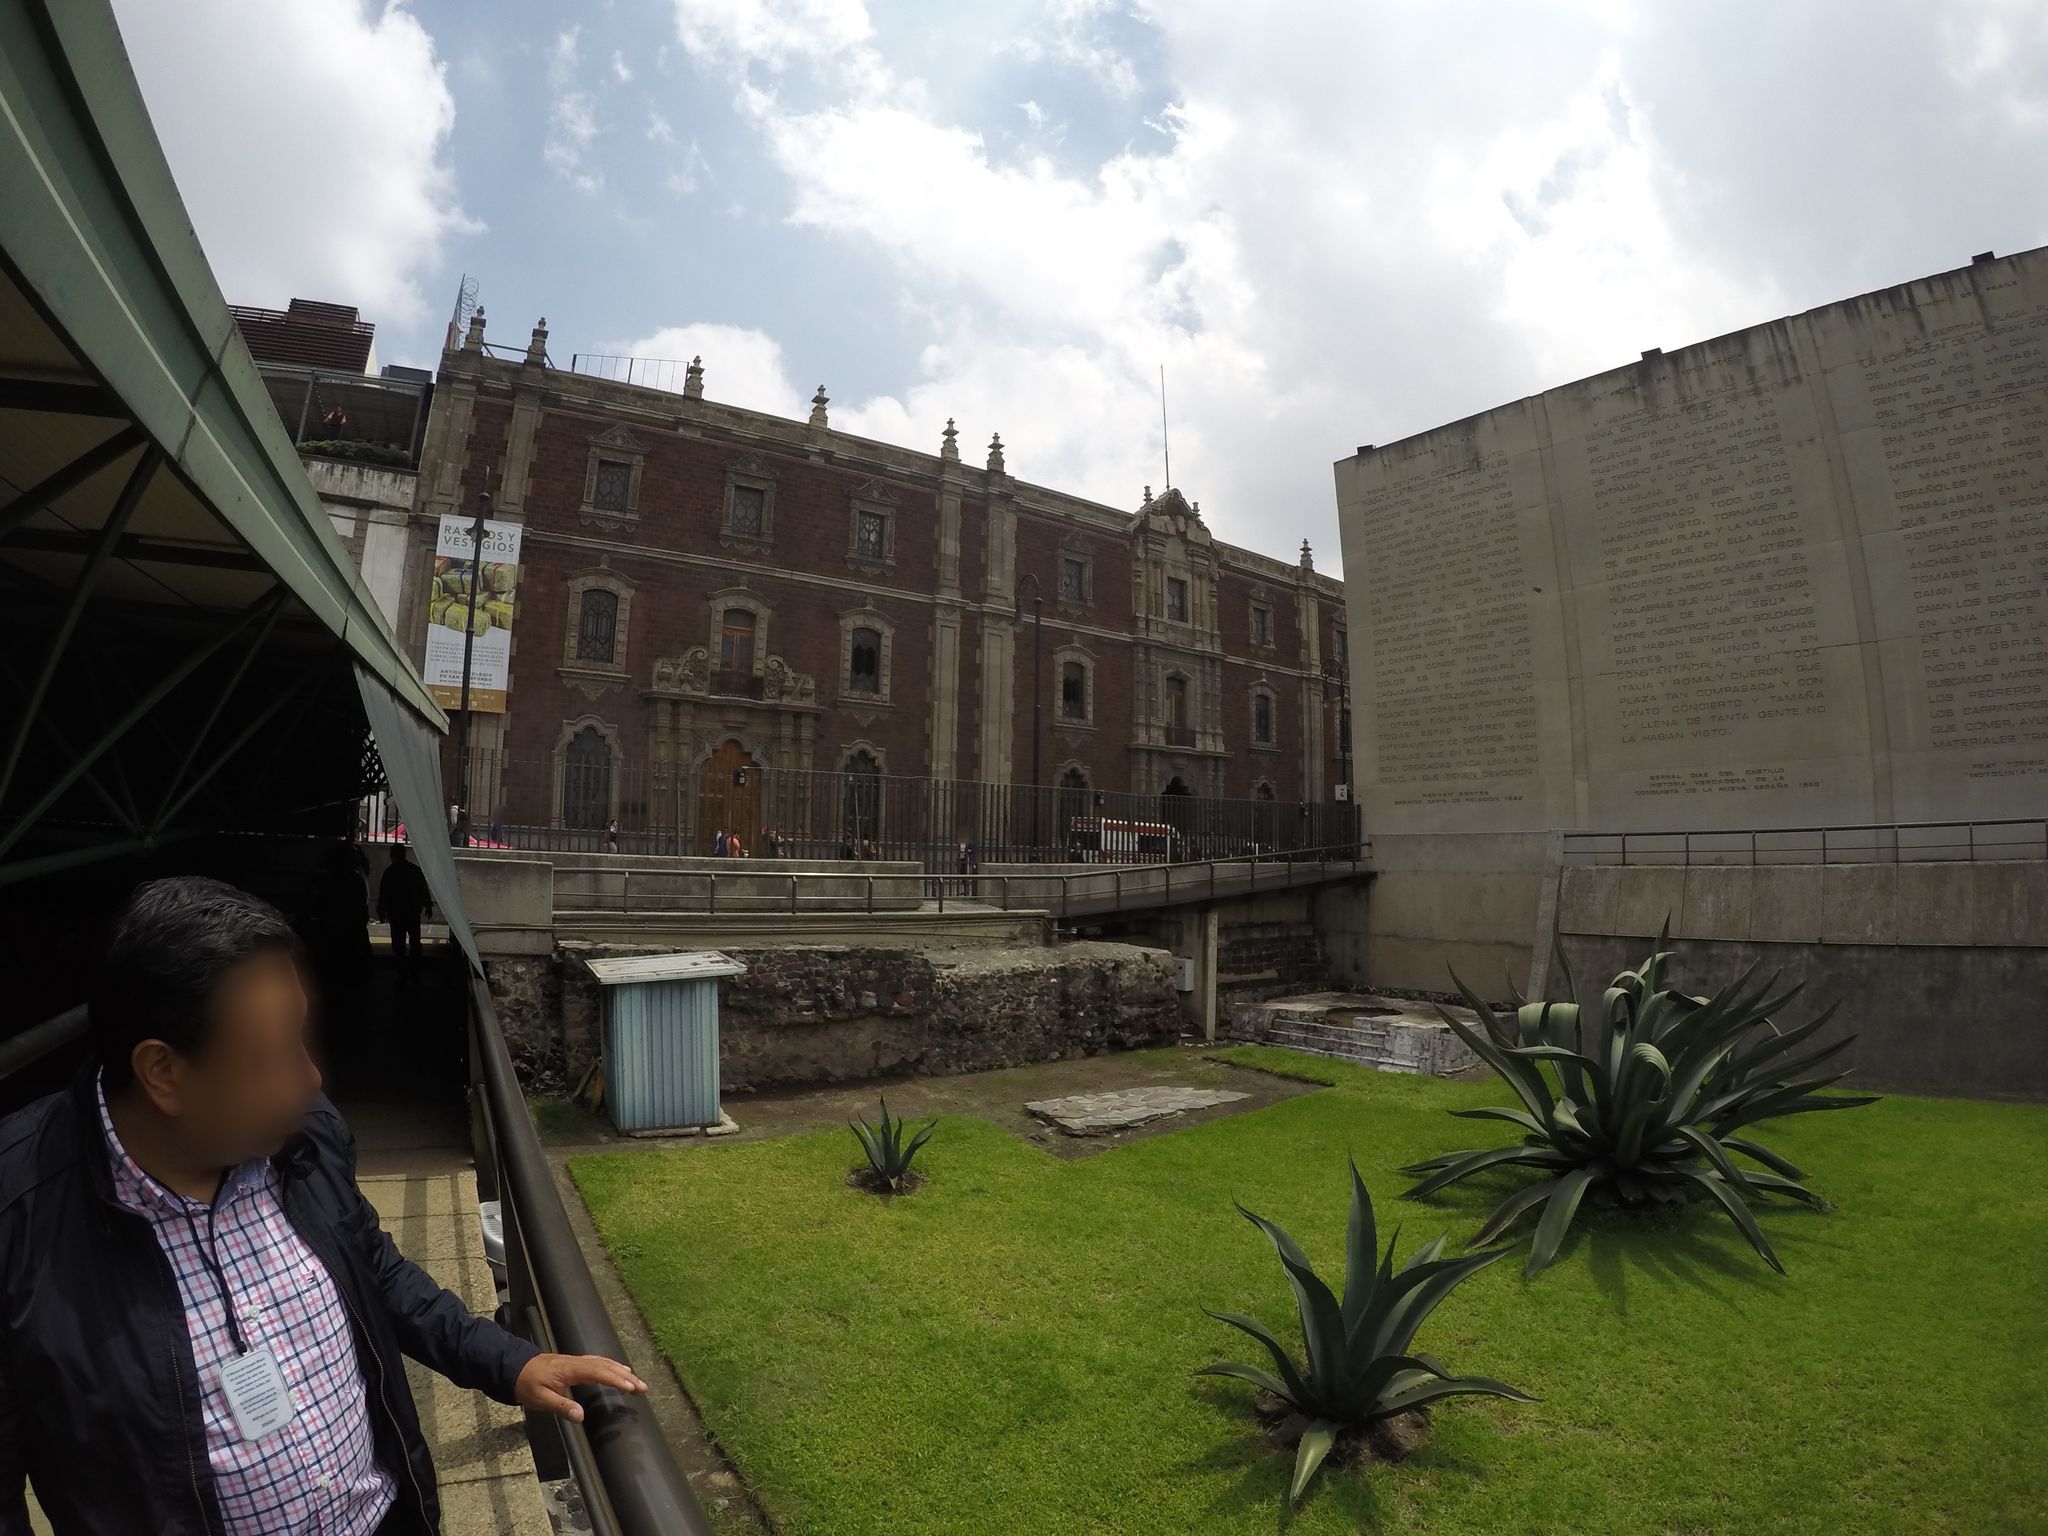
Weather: cloudy
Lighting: day
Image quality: good
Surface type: walking surface
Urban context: urban centre
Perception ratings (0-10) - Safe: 3.35, Lively: 7.29, Beautiful: 4.75, Boring: 2.59, Depressing: 1.95, Wealthy: 2.21